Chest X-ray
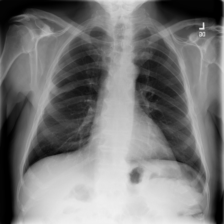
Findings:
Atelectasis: negative
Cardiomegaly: negative
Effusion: negative
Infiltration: negative
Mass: negative
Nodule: negative
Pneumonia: negative
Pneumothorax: negative
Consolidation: negative
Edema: negative
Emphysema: negative
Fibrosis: negative
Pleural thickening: negative
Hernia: negative